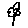
Label: flower